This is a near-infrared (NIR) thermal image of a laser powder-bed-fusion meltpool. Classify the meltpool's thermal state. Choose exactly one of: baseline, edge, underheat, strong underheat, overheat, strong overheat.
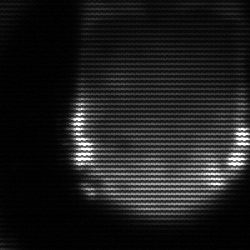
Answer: edge